Question: I am trying to update facebook from my Mac application i am working on. I am able to update status & links successfully. using the facebook api & documentation
<URL>
But I want to update something like this. So how can I do this. I have used status.set, link.post but it is not looking like this.
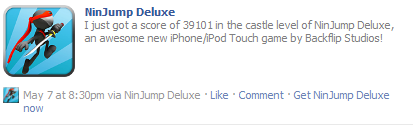
Answer: For something like this you'd use
'''
link=http://www.example.com/
picture=http://www.example.com/icon.png
name=NinJump Deluxe
caption=I just got a score of 39101 in the castle level of NinJump Deluxe, an awesome new iPhone/iPod Touch game by Backflip Studios!
redirect_uri=http://www.facebook.com/
actions={"name": "Get NinJump Deluxe", "link": "http://www.facebook.com"}
'''